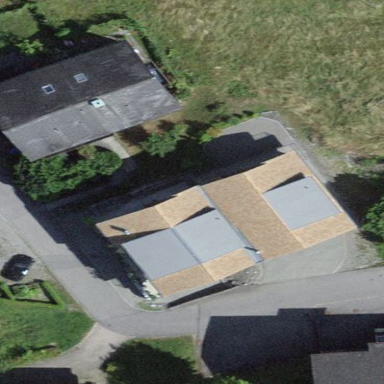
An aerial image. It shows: Building.